Field crop: maize
Growth stage: 1
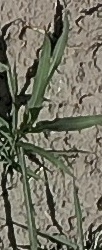
Species: sorghum